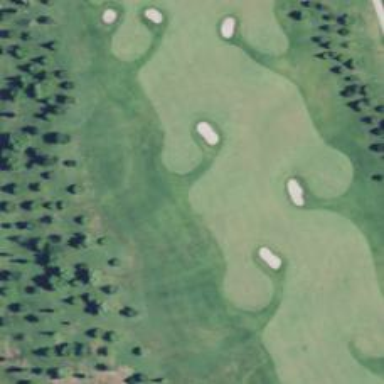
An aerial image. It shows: Driving range for golf on grass.